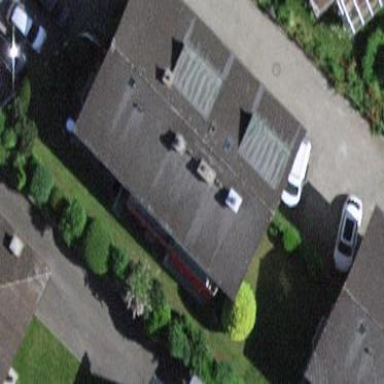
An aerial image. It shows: Semidetached house.